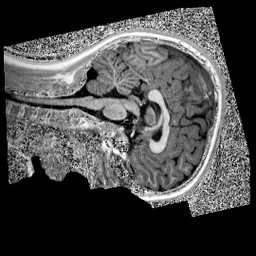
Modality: UNIT1
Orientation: sagittal
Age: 11
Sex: male
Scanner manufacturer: siemens
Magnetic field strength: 3 T
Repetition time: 4 s
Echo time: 0.00299 s